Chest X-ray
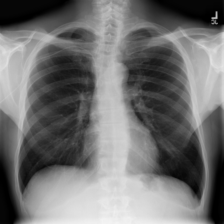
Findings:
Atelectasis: negative
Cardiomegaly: negative
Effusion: negative
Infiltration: negative
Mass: negative
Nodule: negative
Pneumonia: negative
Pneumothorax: negative
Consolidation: negative
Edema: negative
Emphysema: negative
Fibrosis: negative
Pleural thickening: negative
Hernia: negative